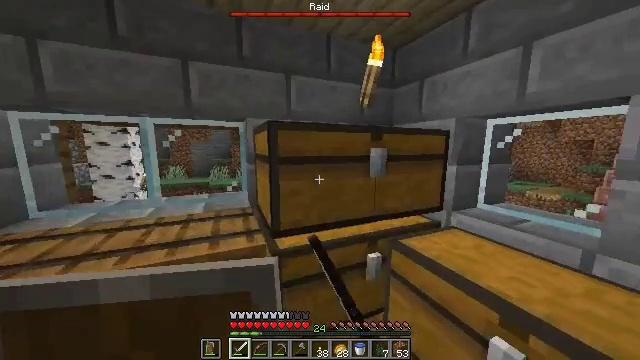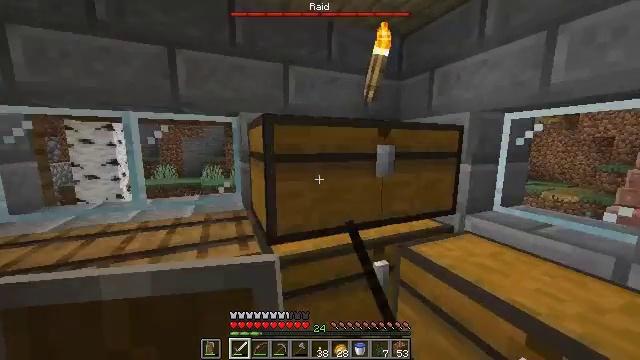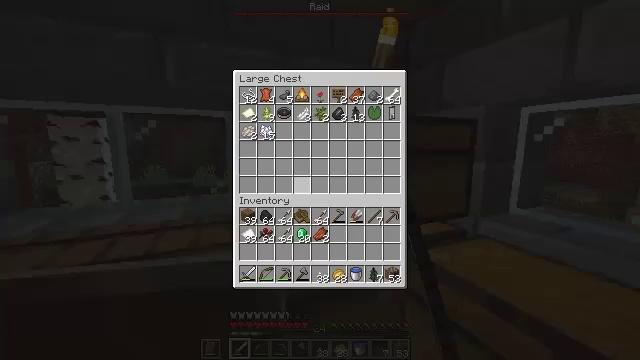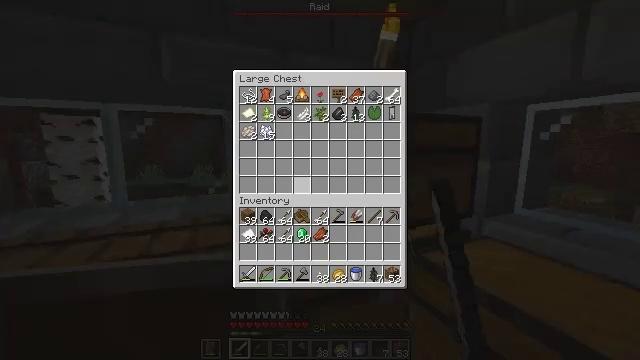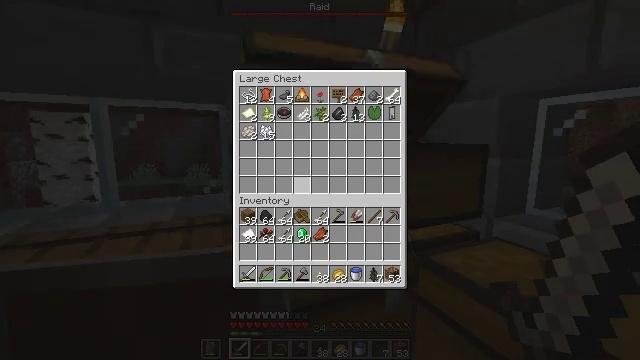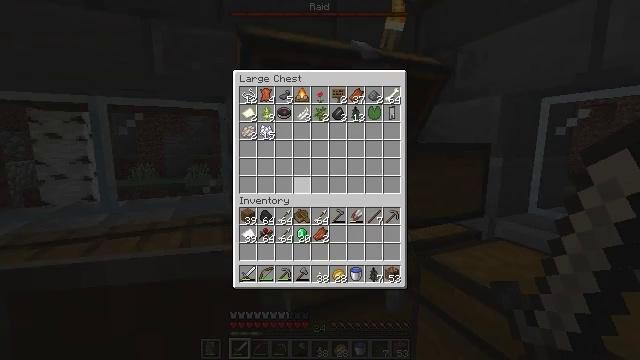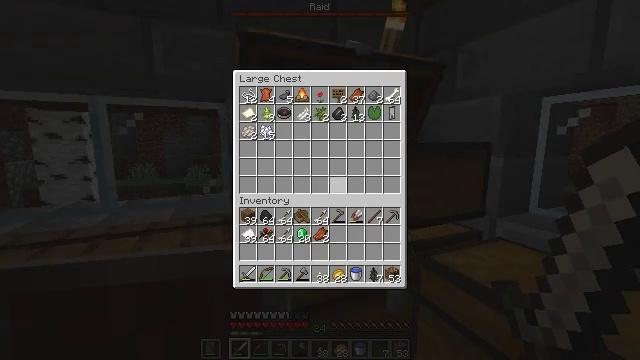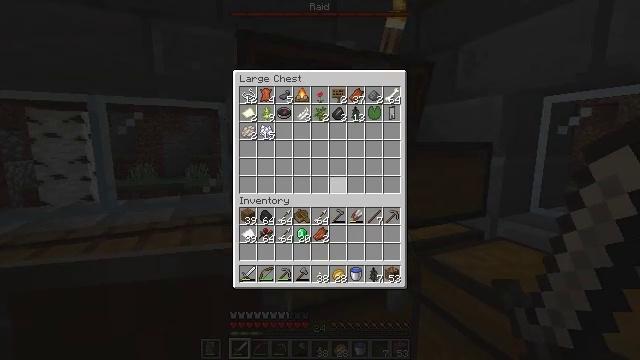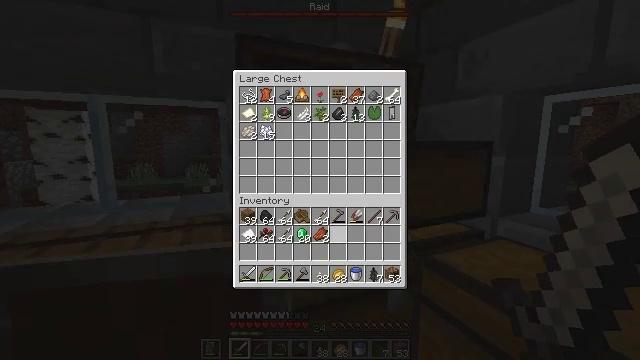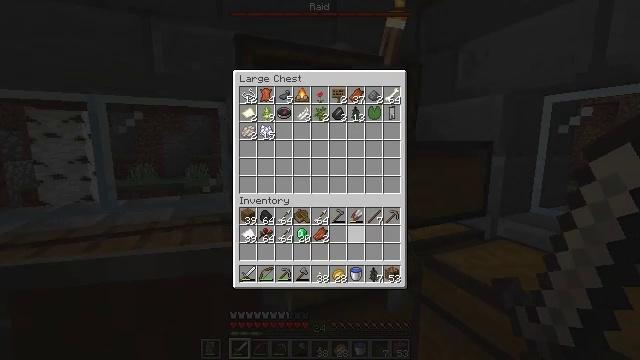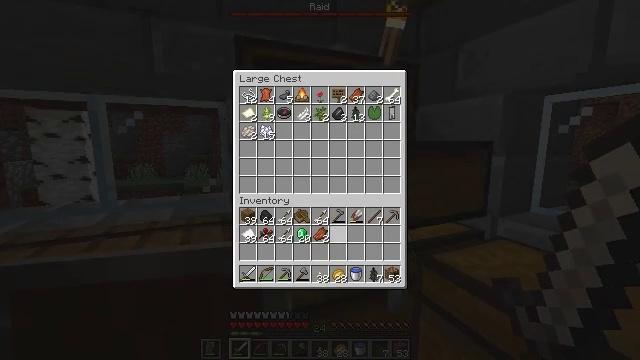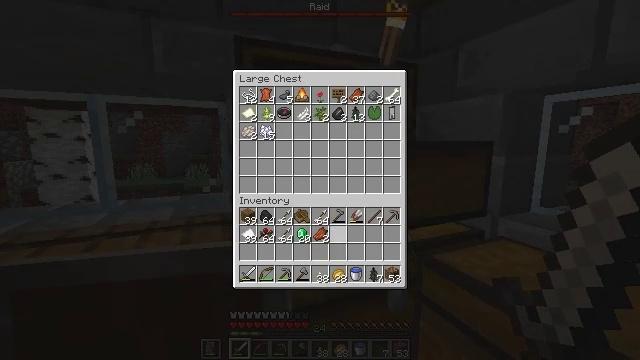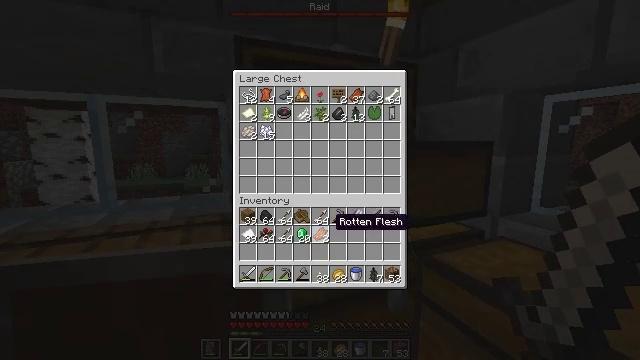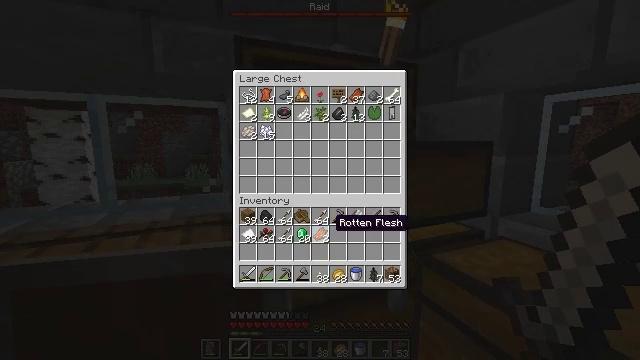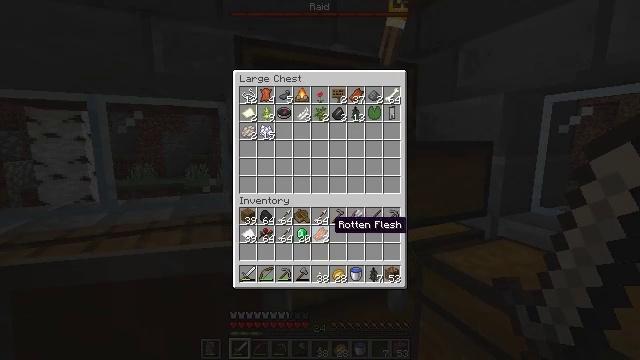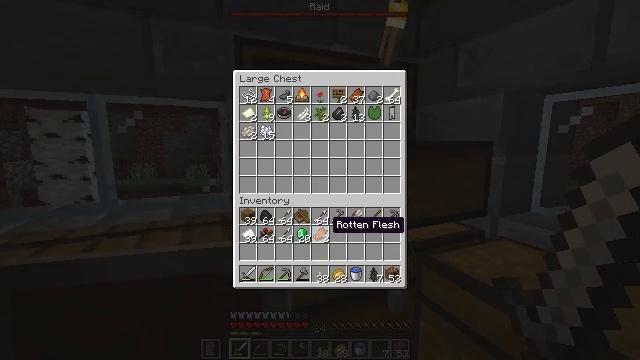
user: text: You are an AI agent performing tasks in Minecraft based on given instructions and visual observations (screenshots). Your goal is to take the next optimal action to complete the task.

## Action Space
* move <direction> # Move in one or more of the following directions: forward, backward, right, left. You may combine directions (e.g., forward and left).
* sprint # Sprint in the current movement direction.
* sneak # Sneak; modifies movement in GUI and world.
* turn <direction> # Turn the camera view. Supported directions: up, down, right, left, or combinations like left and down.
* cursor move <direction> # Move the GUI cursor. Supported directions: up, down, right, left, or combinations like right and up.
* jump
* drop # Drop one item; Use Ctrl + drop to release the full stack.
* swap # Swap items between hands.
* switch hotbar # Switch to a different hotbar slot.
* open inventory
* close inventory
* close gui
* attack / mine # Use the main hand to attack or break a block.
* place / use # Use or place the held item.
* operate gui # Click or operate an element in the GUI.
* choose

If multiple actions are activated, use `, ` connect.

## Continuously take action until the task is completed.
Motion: motion action
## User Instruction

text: Dig up the grass block for dirt.
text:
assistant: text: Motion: no_op
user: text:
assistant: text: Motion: cursor move left, open gui
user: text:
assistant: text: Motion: no_op
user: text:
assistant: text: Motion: no_op
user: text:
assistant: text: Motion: no_op
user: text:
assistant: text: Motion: no_op
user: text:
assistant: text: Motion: no_op
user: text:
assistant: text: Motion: sneak, cursor move right and down
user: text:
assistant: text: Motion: sneak, cursor move right and down
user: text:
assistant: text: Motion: sneak
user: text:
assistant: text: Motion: sneak, cursor move left
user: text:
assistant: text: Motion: sneak
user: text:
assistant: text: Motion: sneak
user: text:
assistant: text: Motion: sneak
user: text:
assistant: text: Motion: sneak
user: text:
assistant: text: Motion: sneak, operate gui
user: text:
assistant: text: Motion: sneak, cursor move right and down, operate gui
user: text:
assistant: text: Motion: sneak, cursor move right and down
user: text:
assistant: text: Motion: sneak
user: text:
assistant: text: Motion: sneak
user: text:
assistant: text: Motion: sneak
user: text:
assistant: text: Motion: sneak, operate gui
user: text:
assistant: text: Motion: sneak, operate gui
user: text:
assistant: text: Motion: sneak
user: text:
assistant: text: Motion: sneak
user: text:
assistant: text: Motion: no_op
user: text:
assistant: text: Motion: no_op
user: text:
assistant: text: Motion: cursor move right
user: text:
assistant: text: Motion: cursor move right
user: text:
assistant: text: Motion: no_op